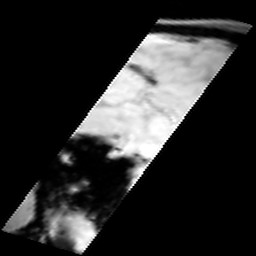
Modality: inplaneT1
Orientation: sagittal
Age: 18
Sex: male